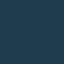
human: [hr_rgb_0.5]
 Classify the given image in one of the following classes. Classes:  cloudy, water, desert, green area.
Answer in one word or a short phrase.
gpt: water